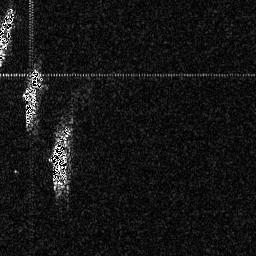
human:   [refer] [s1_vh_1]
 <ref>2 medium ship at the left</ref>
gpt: <box>[[8, 26, 16, 39, 0]], [[18, 48, 28, 63, 0]]</box>